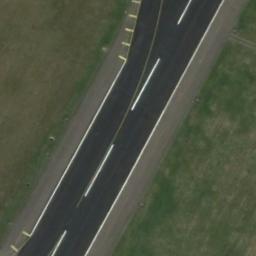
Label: runway